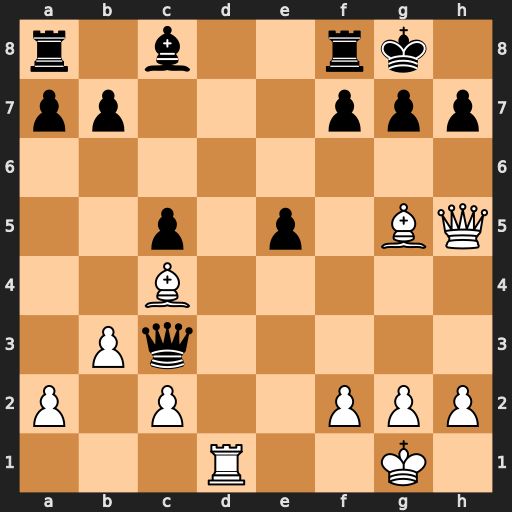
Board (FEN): r1b2rk1/pp3ppp/8/2p1p1BQ/2B5/1Pq5/P1P2PPP/3R2K1
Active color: w
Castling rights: -
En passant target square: -
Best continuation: Qxf7+ Rxf7 Rd8#